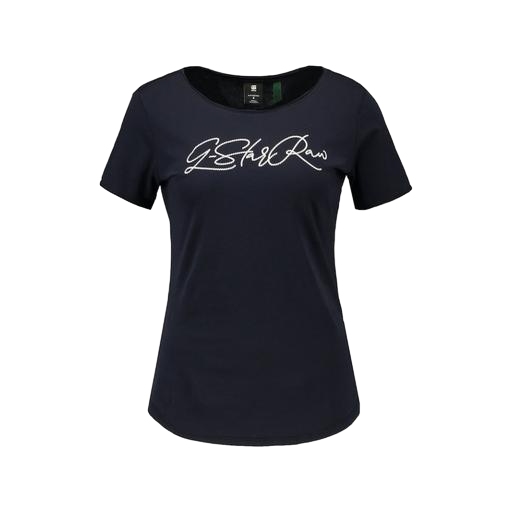
women's tee, slim crew tee, mid t-shirt, white background